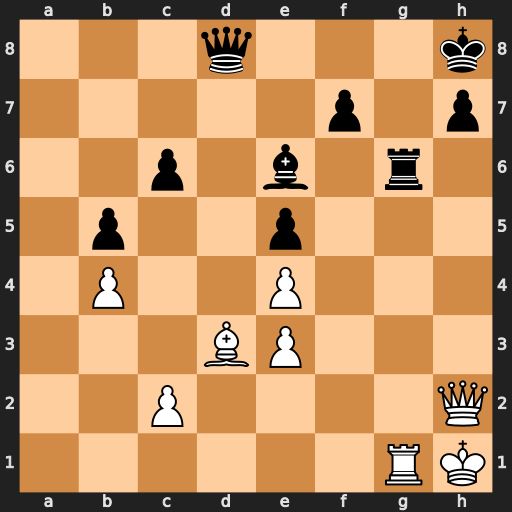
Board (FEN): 3q3k/5p1p/2p1b1r1/1p2p3/1P2P3/3BP3/2P4Q/6RK
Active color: w
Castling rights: -
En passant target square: -
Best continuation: Rxg6 fxg6 Qxe5+ Kg8 Qxe6+